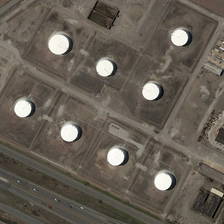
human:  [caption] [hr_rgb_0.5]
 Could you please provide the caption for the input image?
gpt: some storage tanks are near several parallel roads with cars .

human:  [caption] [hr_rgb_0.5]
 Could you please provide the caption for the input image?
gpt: some storage tanks are near several parallel roads with cars .

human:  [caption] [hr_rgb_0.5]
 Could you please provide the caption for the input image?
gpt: some storage tanks are near several parallel roads with cars .

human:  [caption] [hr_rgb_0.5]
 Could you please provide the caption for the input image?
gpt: some storage tanks are near several parallel roads with cars .

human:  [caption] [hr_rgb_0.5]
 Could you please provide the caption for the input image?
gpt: some storage tanks are near several parallel roads with cars .